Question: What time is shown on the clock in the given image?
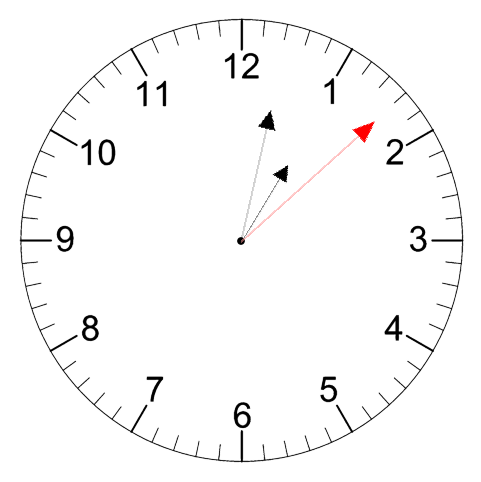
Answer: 01:02:08